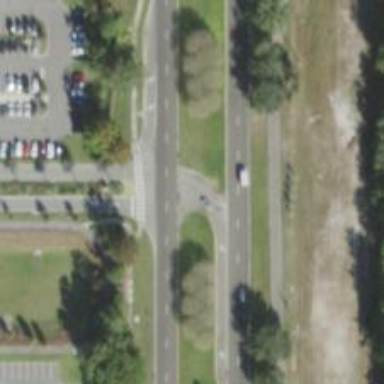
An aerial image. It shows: Asphalt road with secondary link designation.